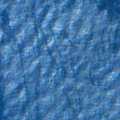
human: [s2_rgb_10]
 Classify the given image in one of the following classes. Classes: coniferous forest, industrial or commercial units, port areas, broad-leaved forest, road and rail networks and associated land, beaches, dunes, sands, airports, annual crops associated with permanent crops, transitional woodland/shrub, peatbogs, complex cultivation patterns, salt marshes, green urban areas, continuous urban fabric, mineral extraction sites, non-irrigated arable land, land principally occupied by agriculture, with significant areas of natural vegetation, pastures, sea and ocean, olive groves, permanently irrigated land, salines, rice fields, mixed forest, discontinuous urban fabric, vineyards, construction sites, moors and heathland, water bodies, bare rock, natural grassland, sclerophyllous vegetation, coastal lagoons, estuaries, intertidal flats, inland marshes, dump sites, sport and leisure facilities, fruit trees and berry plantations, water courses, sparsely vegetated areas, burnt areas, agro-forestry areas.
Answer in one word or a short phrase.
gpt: sea and ocean